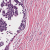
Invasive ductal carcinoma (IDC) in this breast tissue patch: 0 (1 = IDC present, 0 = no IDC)